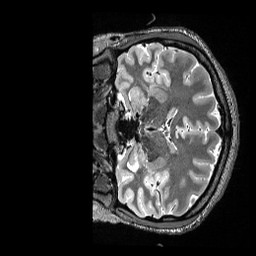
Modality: T2w
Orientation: coronal
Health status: healthy
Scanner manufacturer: siemens
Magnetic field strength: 3 T
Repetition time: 3.2 s
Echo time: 0.565 s